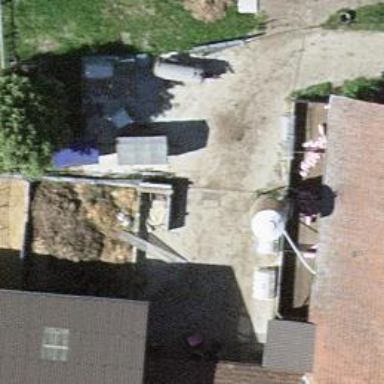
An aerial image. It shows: Farm.